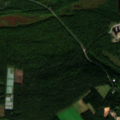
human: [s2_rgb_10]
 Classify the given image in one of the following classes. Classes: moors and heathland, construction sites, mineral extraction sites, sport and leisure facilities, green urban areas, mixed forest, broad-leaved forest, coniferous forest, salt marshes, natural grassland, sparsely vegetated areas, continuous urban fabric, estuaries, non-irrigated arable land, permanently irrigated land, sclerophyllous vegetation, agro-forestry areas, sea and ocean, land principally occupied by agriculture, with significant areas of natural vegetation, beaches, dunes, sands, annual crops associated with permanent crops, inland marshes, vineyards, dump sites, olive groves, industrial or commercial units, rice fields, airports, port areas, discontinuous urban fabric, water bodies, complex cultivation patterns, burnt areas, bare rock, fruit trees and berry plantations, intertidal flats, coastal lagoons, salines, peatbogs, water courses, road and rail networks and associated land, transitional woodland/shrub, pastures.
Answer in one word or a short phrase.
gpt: discontinuous urban fabric, pastures, broad-leaved forest, coniferous forest, mixed forest, transitional woodland/shrub, water courses